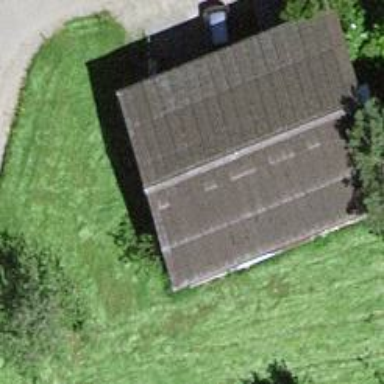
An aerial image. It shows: Shed.